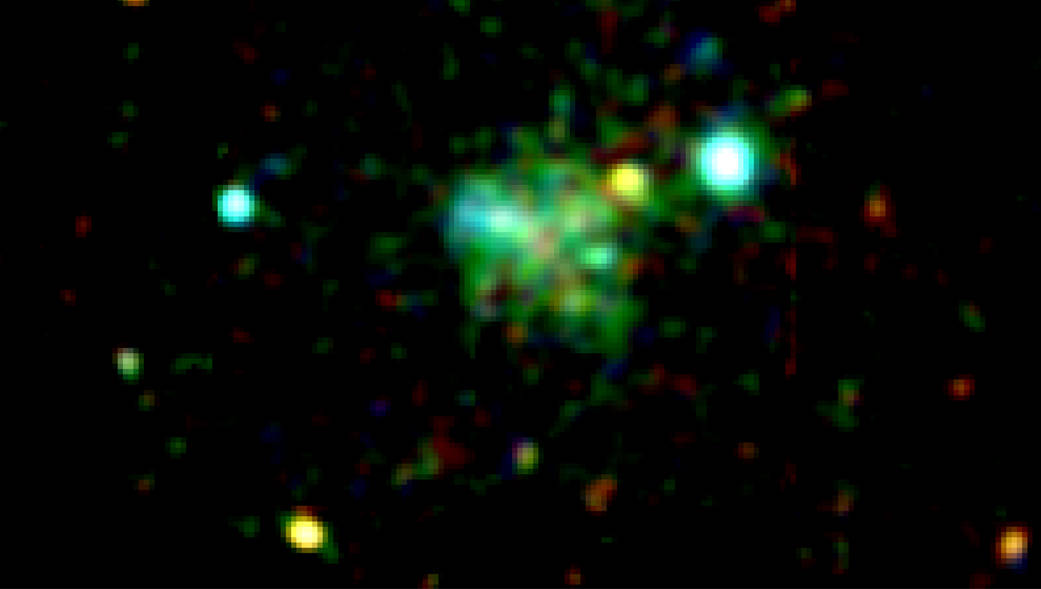
Astronomers Find the First 'Wind Nebula' Around a Rare Ultra-Magnetic Neutron Star Astronomers Find the First 'Wind Nebula' Around a Rare Ultra-Magnetic Neutron Star, star, nasa, nebula, goddard, neutron